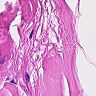
Metastatic tissue present: no